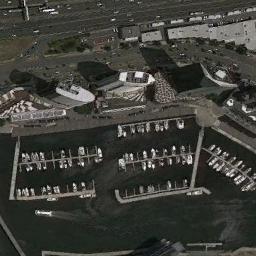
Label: harbor